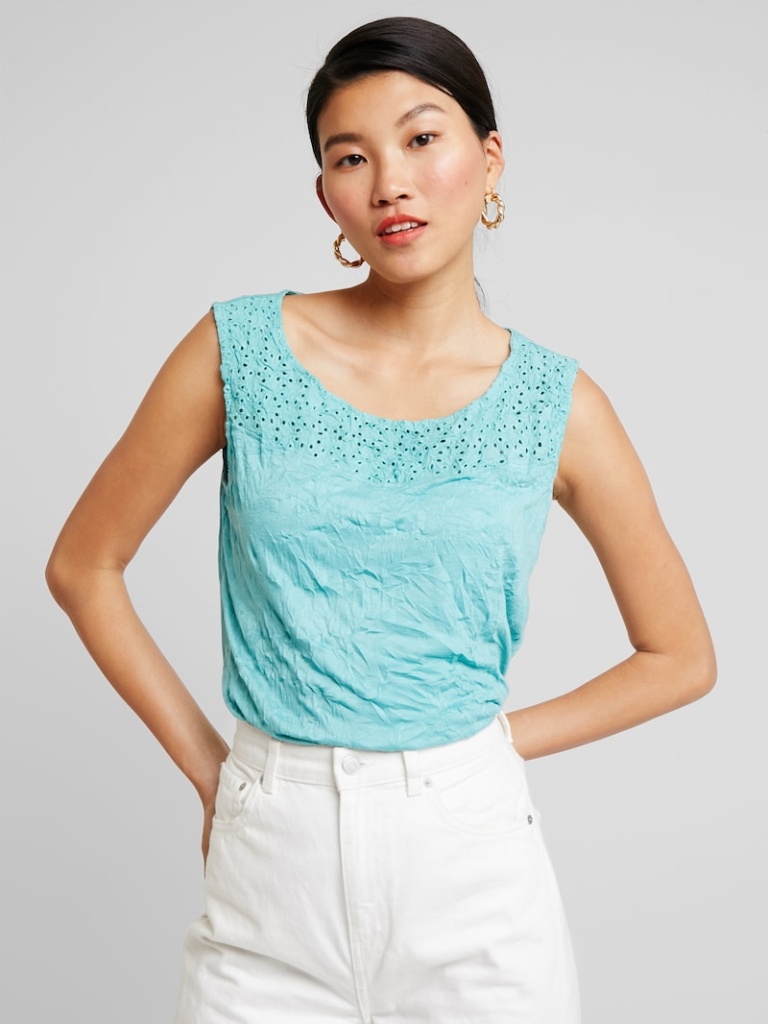
cotton relaxed sleeveless hip length Fully Tucked in crew tank